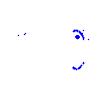
Particle: proton